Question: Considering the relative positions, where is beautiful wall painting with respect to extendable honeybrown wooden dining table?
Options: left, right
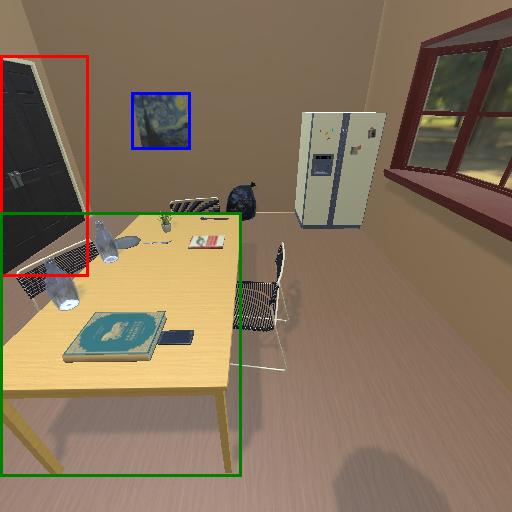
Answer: left